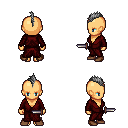
a pixel art fantasy rpg character, female body template, human, tanned skin, red robe, gold greaves, gray mohawk hairstyle, brown shoes, dagger, four views (front, back, left, right), 2x2 character sprite sheet, small pixel art, hard edges, no anti-aliasing